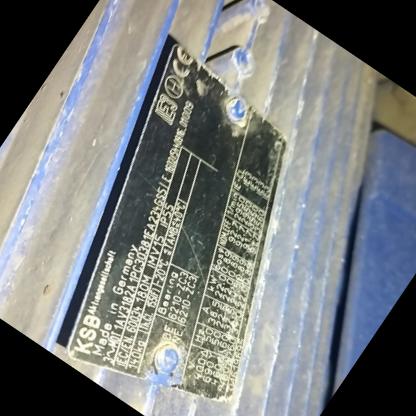
Klasa: tabliczka-znamionowa